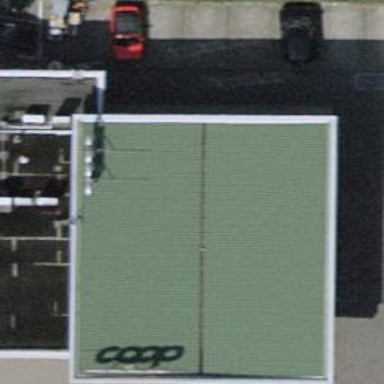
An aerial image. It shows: Fuel station.